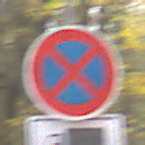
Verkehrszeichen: AbsolutesHalteverbot
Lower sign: HinweisDurchSinnbild7
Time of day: MorningAfternoon
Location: Outdoor (Nature)
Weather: Overcast
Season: Autumn
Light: Natural